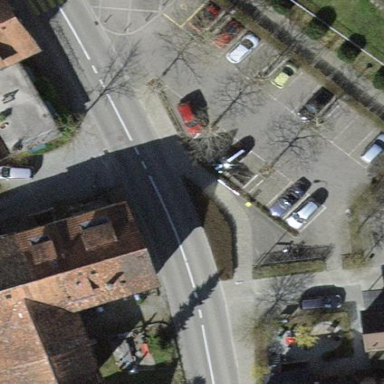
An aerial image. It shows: Parking area.